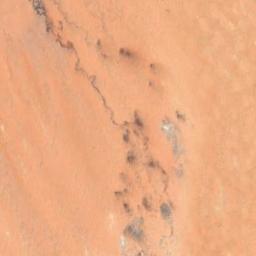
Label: desert